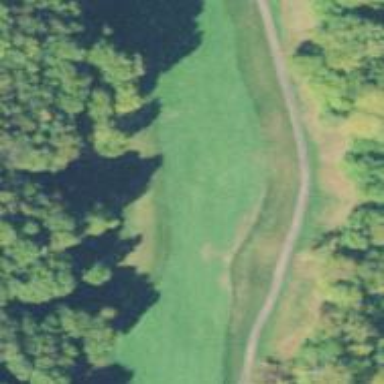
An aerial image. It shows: View of golf hole.